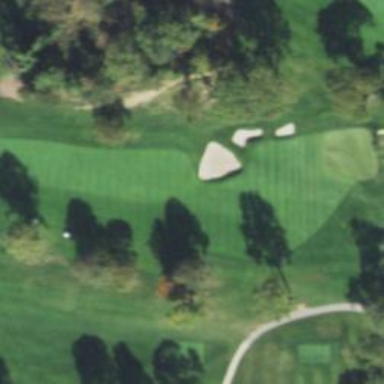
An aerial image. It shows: Golf fairway surrounded by grass.